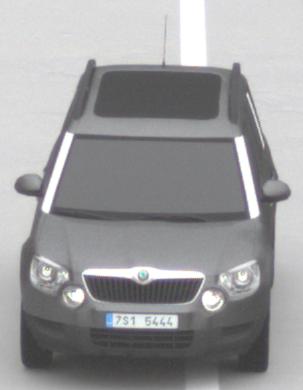
Make: Skoda
Model: Yeti 1.2 TSI
Detailed model: Yeti
Model produced from: 2009/11
Model produced until: 2011/10
Doors: 5
Color: gray
Road condition: dry road
Daytime: midday
Contrast: low contrast